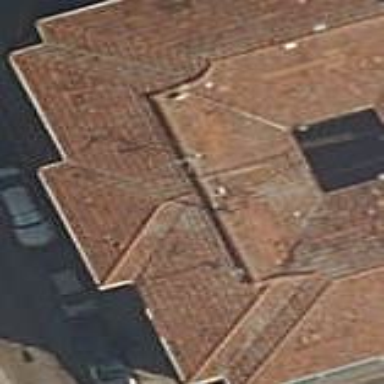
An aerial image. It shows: Residential building.